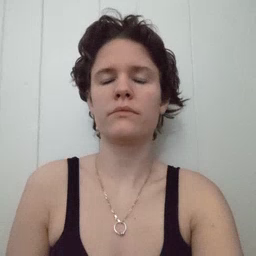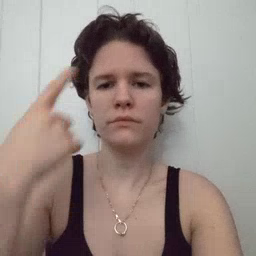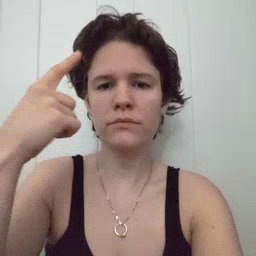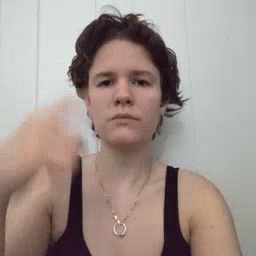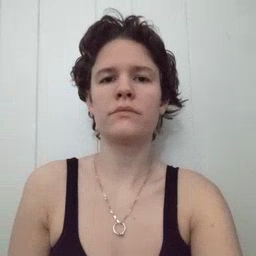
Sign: for